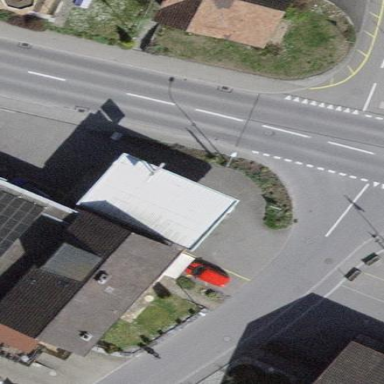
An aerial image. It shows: Fuel station with roof.